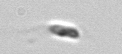
Label: flagellate